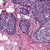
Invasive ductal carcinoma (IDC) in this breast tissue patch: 0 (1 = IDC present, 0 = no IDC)